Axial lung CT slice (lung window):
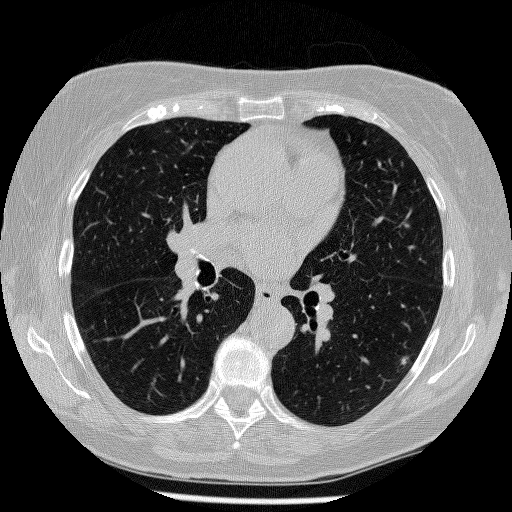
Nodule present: yes
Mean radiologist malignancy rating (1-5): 4